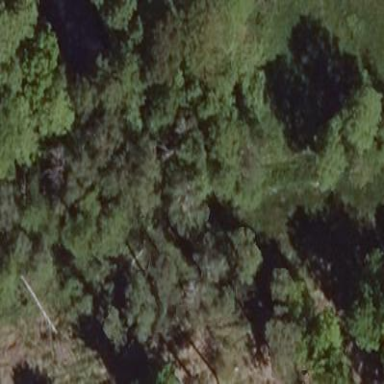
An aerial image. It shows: Mixed woodland area with variety of leaf types and cycles.